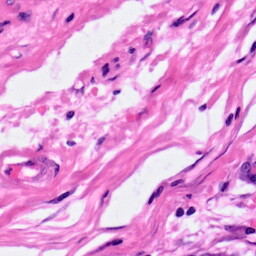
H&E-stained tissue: Pancreatic